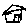
Label: house